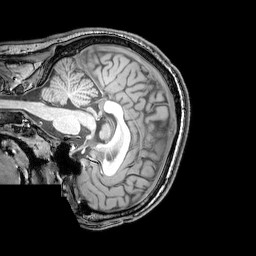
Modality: T1w
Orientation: sagittal
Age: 26
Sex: male
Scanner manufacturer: philips
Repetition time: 0.008267 s
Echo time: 0.00384 s